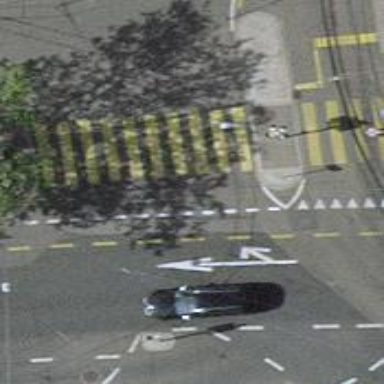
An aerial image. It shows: Road crossing with traffic signals.